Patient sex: M
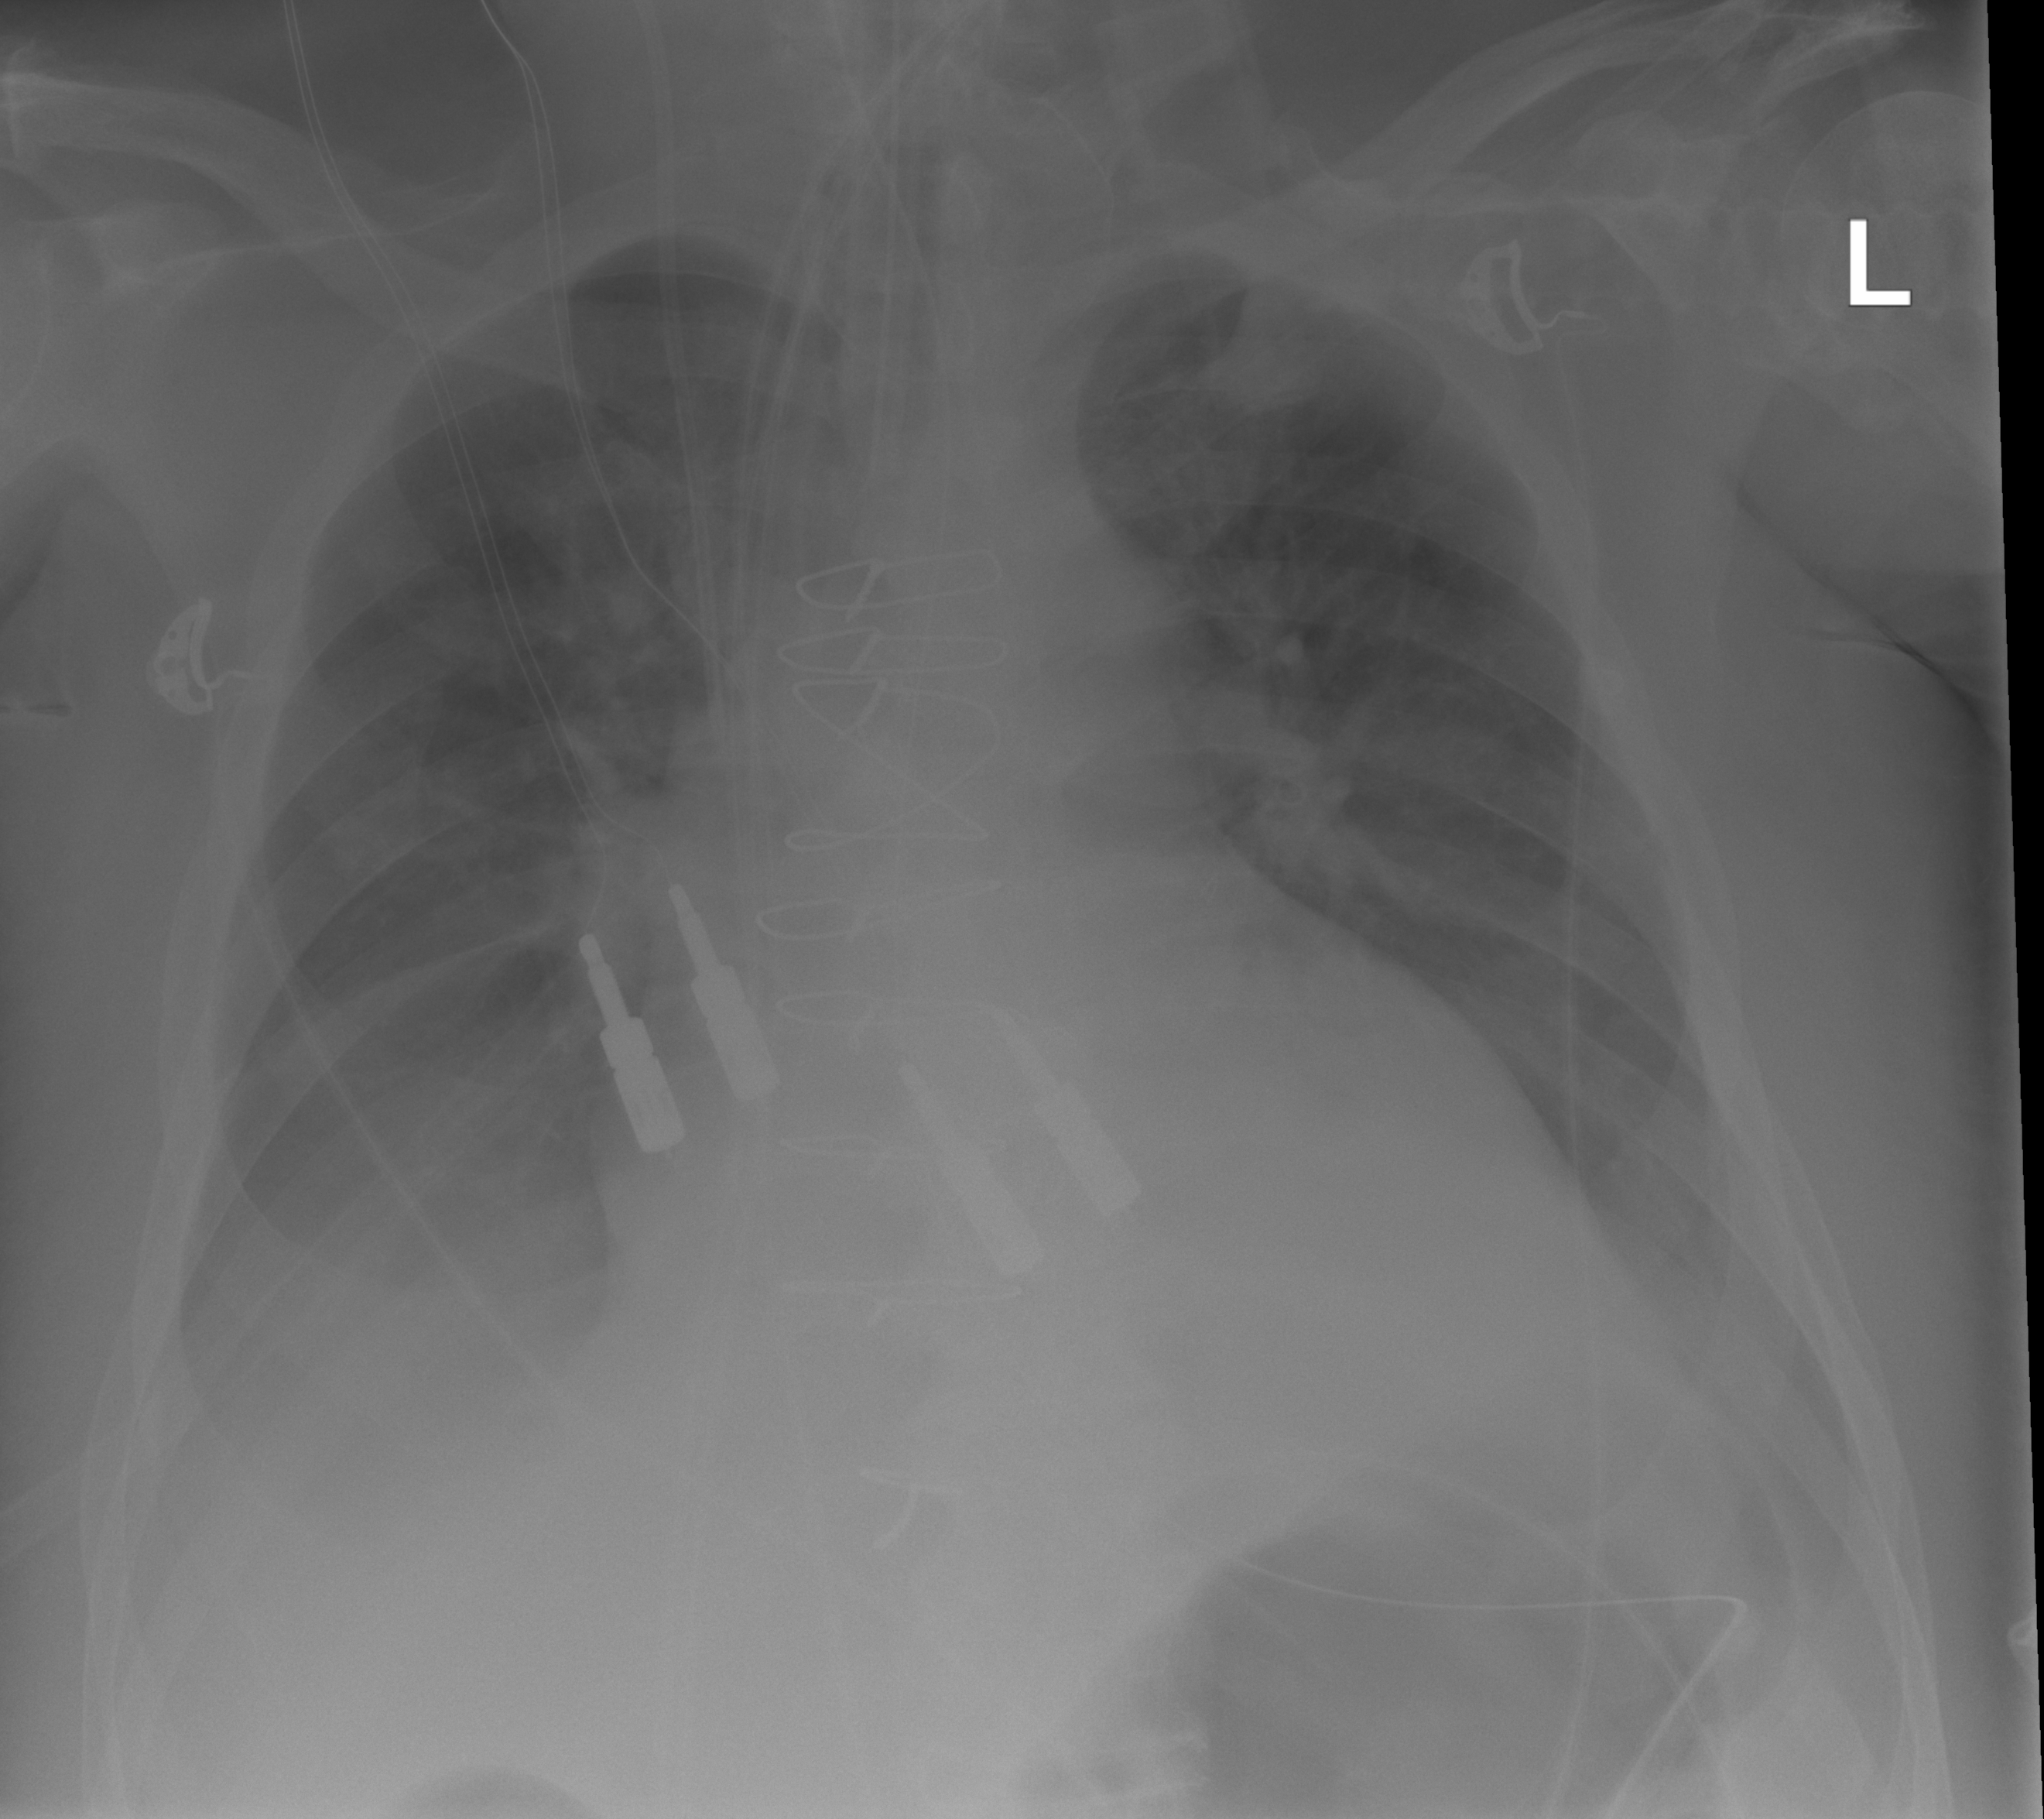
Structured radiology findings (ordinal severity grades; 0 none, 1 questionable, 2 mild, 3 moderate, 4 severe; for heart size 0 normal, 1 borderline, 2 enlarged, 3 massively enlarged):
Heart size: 2
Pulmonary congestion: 0
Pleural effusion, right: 2
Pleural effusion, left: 2
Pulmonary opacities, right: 0
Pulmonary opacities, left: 0
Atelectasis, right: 2
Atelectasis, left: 2